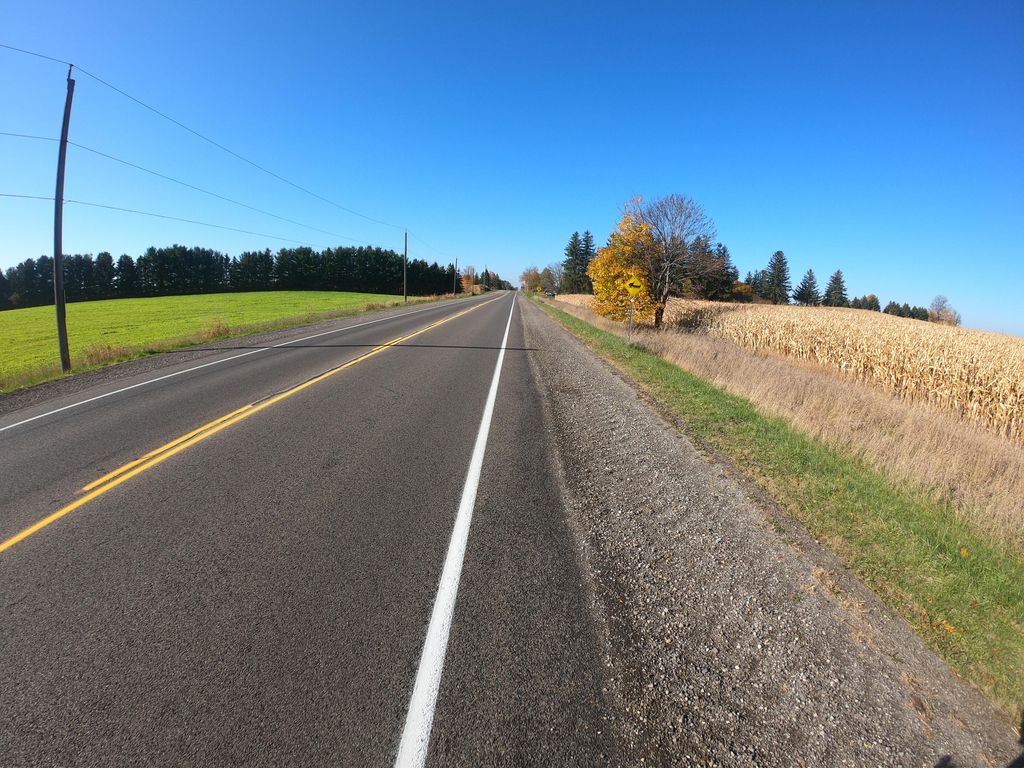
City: kitchener-waterloo